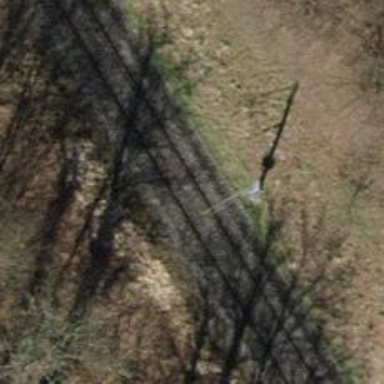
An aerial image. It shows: Railway signal.